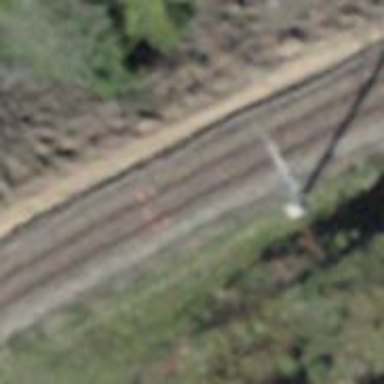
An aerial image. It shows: Power pole.